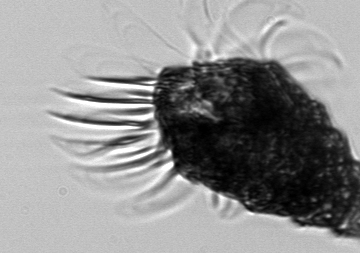
Label: Laboea_strobila